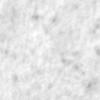
Label: no_change